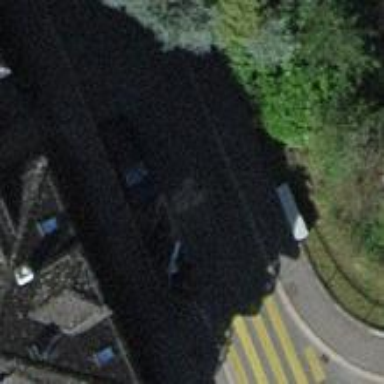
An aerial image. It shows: Motorcycle parking facility.